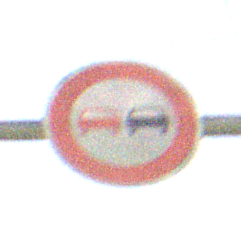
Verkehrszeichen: Ueberholverbot
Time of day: Night
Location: Outdoor (Nature)
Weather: Clear
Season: NotSpecified
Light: Natural